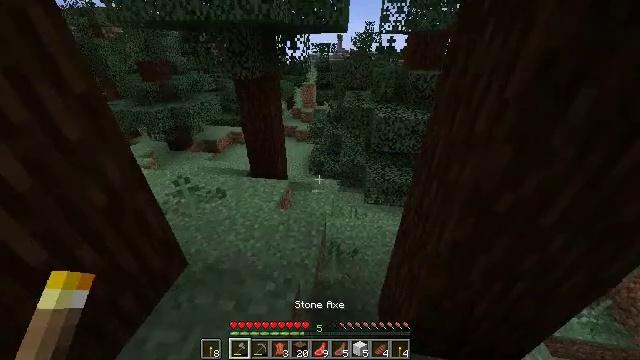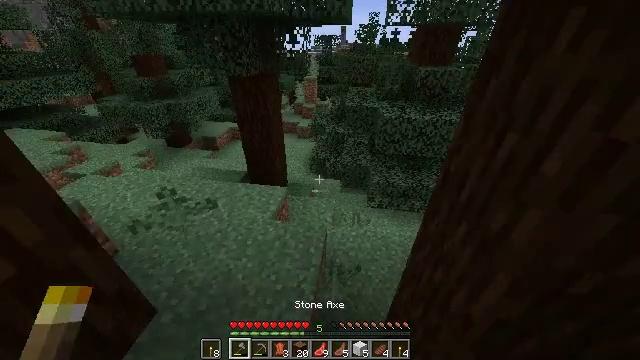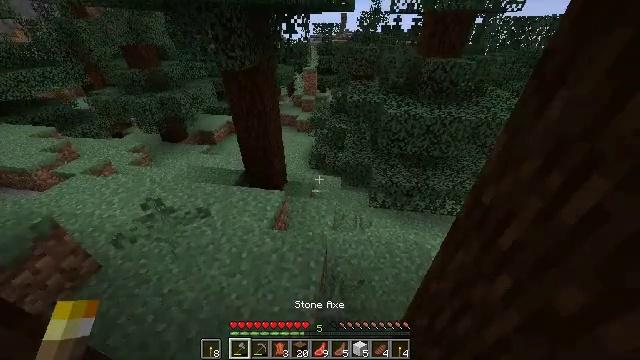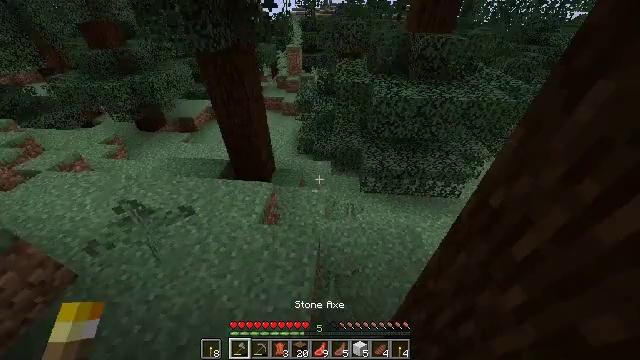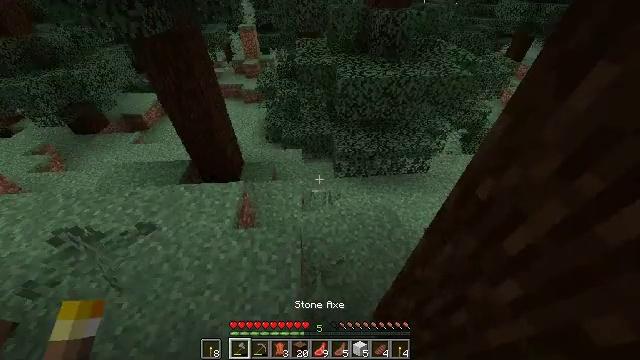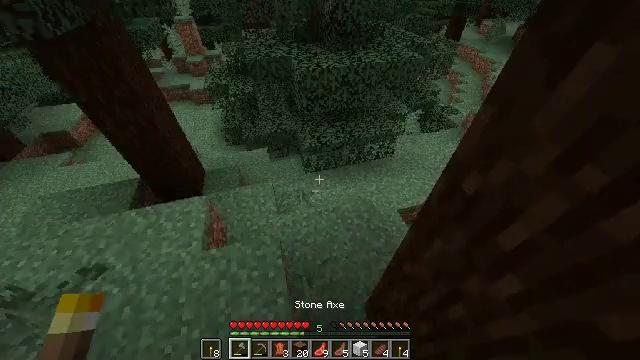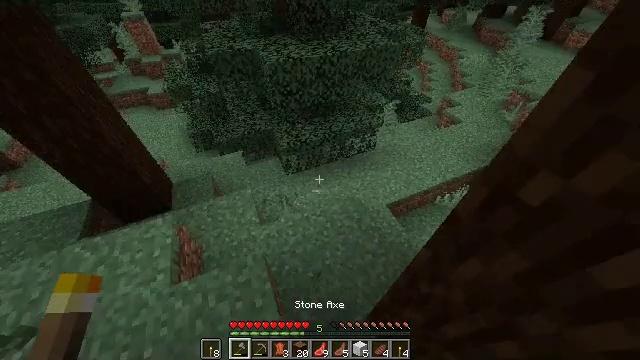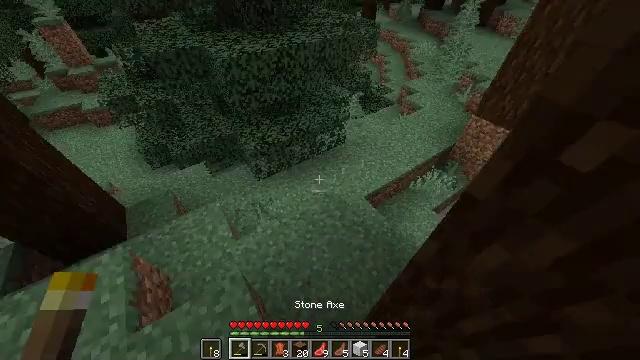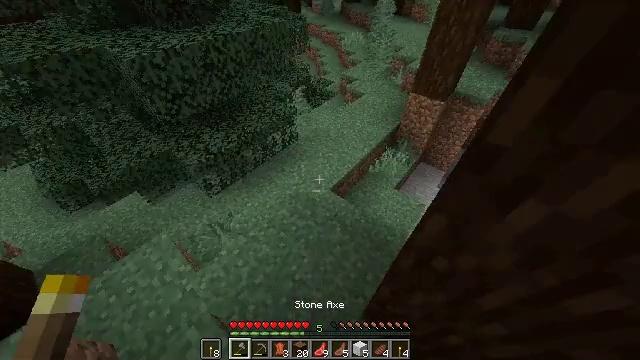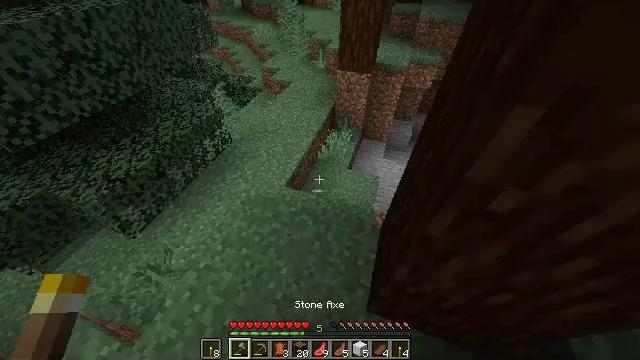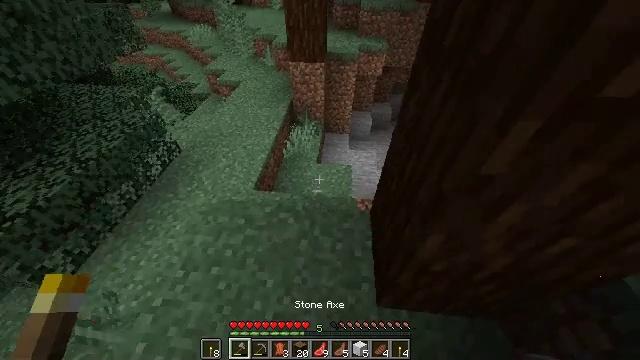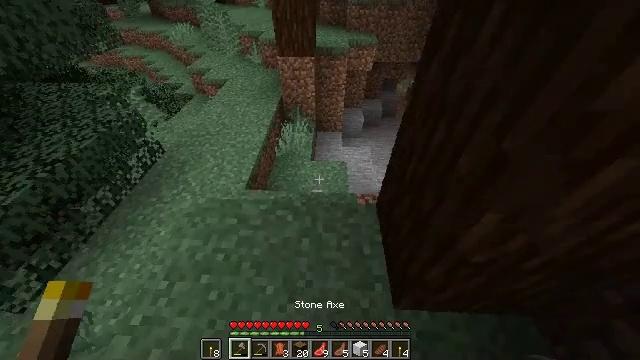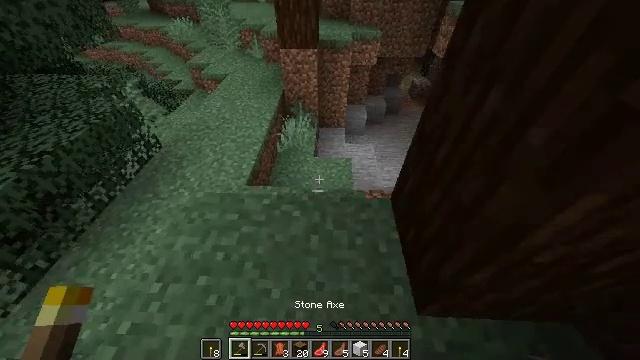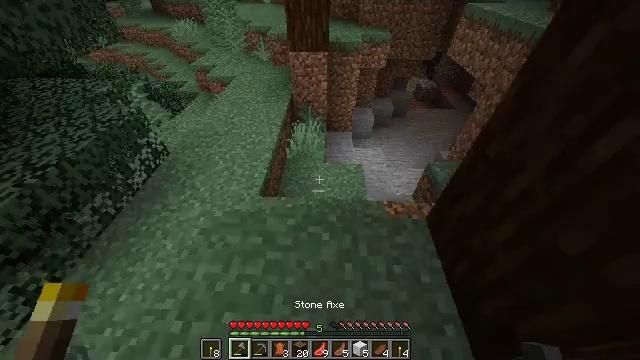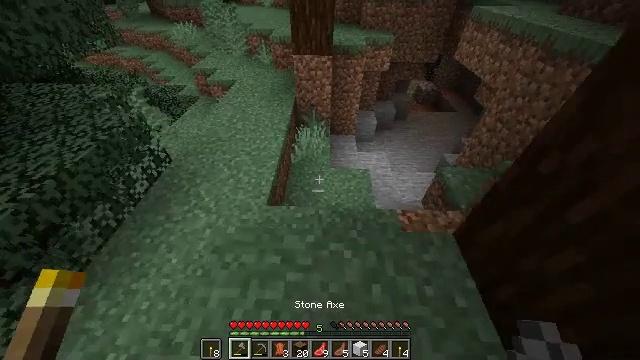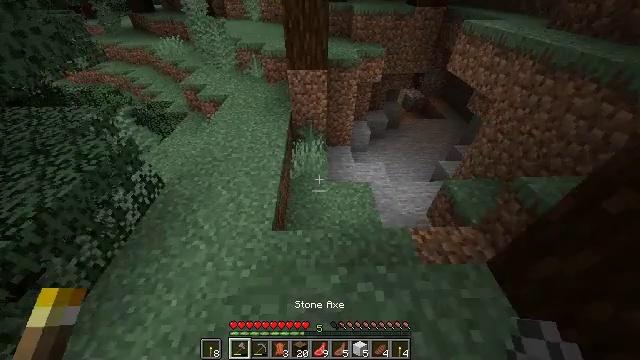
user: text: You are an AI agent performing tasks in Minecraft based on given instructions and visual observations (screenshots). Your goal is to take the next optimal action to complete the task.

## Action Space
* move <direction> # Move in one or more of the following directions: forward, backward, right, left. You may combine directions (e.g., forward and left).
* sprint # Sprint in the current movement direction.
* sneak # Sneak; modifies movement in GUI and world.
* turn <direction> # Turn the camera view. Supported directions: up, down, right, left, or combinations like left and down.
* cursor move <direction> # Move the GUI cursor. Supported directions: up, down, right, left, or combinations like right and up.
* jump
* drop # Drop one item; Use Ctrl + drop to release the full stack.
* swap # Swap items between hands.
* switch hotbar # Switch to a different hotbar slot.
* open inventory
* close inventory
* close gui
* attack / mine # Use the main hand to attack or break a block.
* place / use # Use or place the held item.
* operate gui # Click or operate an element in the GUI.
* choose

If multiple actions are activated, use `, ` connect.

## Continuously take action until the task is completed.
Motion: motion action
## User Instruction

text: Mine the spawner block.
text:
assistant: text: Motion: move forward, turn down
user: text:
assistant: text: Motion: move forward, turn down
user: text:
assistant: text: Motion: move forward, turn right and down
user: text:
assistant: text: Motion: move forward, turn right and down
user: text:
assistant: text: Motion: move forward, turn right and down
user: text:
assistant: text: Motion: move forward, turn right and down
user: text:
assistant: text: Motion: move forward, turn right
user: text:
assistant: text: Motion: move forward, turn right
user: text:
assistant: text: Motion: move forward, turn right
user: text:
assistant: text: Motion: move forward, turn right and up
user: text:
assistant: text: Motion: move forward and move left, turn right
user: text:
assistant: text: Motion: move forward and move left
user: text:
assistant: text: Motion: move forward and move left
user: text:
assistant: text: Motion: move forward and move left
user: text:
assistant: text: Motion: move forward and move left, turn right and up
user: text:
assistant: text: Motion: move forward and move left, turn right and up
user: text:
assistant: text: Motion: move forward and move left, turn right and up
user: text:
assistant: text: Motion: move forward and move left, turn right and up
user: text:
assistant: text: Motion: move left
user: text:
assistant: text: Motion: move left
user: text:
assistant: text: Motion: move left, turn up
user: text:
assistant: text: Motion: move left
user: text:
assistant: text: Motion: turn right and up
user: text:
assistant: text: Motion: move left, turn right and up
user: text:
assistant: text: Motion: move forward and move left, turn right and up
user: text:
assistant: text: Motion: move forward and move left, turn right
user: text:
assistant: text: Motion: move forward and move left, turn right
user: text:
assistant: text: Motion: move forward, turn right
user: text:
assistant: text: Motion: move forward, turn right
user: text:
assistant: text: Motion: move forward